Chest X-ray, PA view. Patient: 42 years old, sex M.
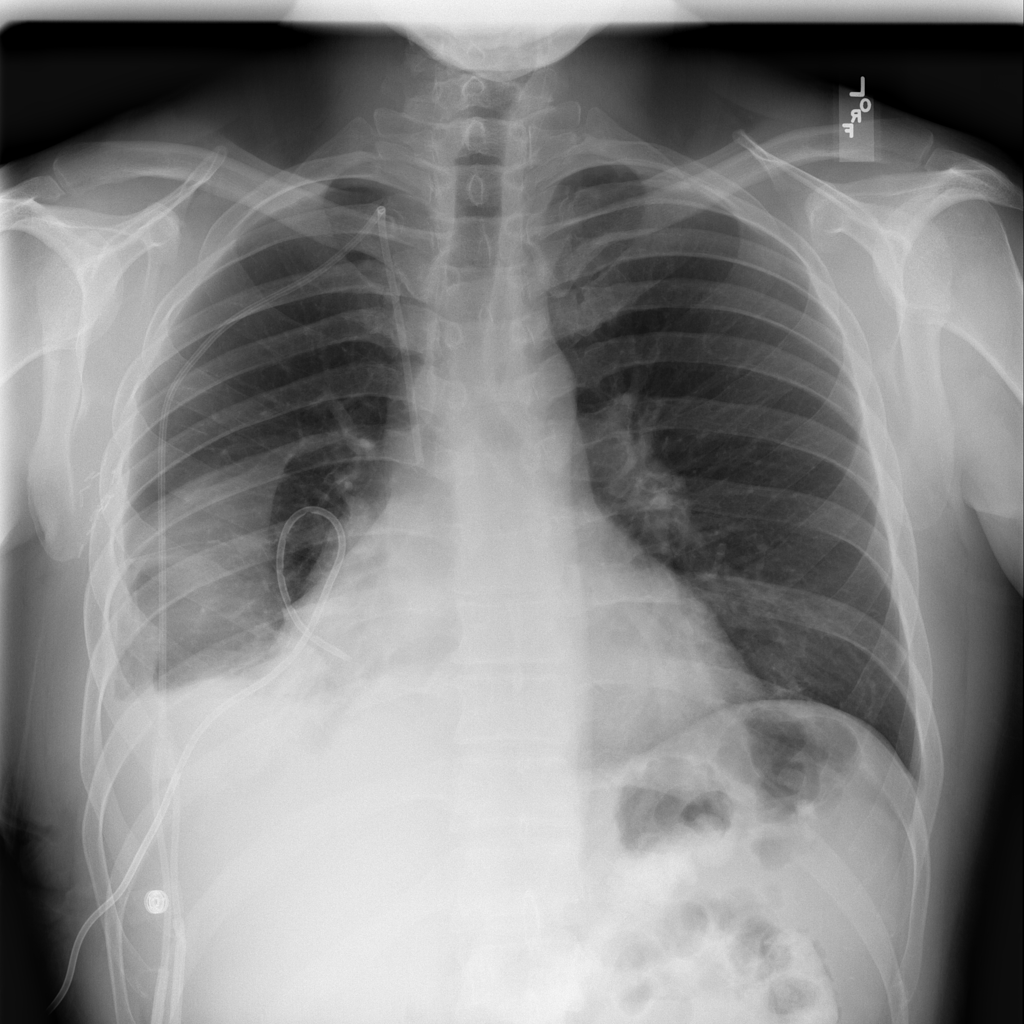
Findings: Atelectasis, Effusion